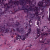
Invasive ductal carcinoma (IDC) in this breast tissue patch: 0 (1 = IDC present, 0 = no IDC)